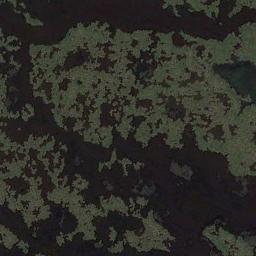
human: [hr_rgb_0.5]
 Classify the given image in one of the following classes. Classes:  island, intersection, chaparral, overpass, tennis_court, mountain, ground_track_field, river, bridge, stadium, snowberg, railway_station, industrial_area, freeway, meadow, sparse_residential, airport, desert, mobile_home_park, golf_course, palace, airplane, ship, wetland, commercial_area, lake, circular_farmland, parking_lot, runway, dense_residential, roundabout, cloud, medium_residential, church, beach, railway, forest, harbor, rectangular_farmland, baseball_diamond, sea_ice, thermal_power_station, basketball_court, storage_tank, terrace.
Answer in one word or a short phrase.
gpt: wetland